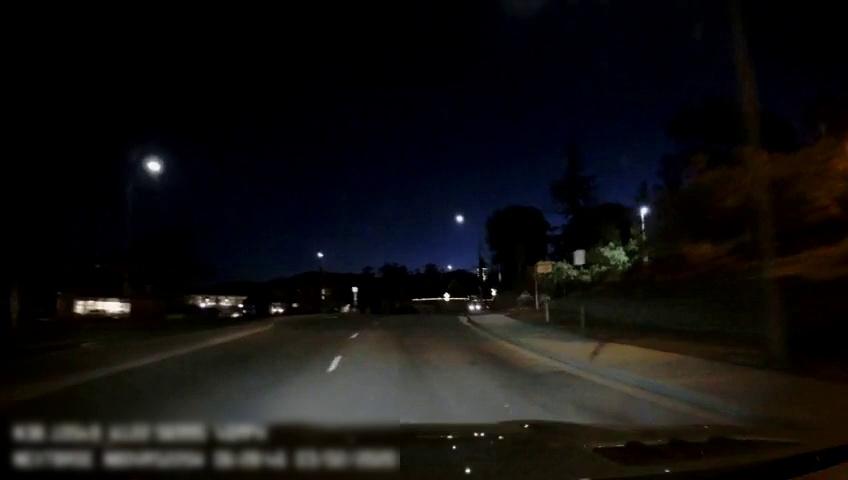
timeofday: Night
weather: Cloudy
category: Drivable Space
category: Drivable Space
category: Vehicles | Car
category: Lanes | Current Lane